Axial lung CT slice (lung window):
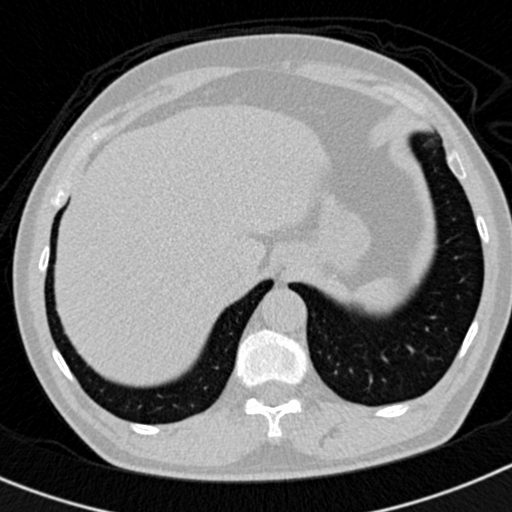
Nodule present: no